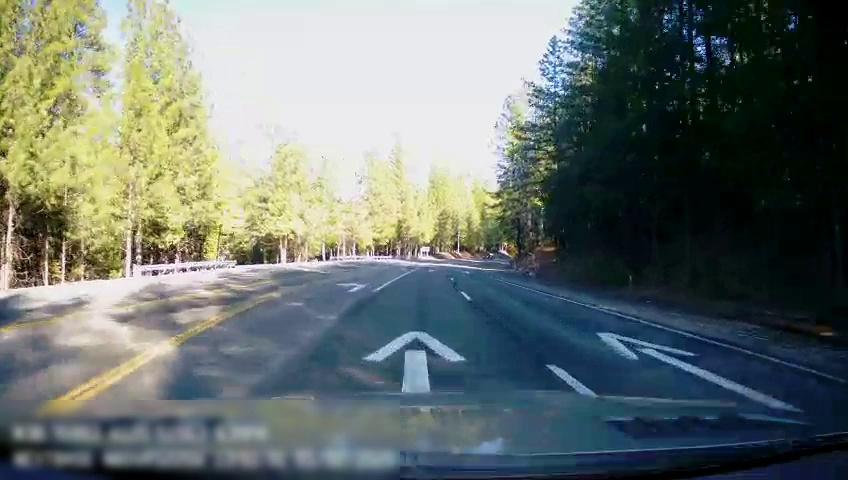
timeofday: Day
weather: Sunny
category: Drivable Space
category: Lanes | Alternate Lane
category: Lanes | Alternate Lane
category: Lanes | Current Lane
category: Lanes | Alternate Lane
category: Lanes | Opposite Lane
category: Traffic | Signs